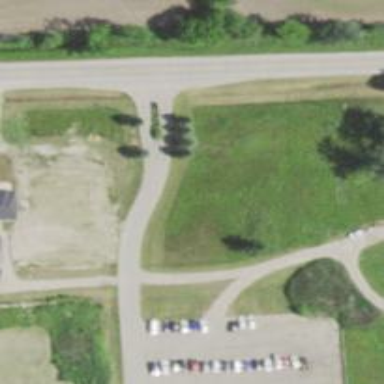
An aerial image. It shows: Service road designated as golf cart path.